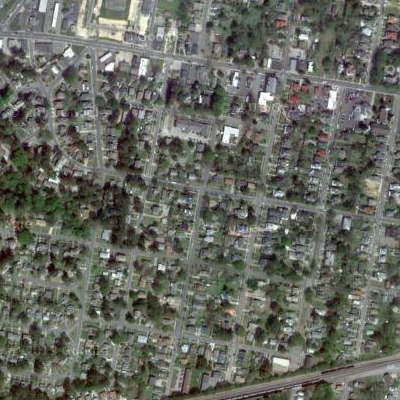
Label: Resident